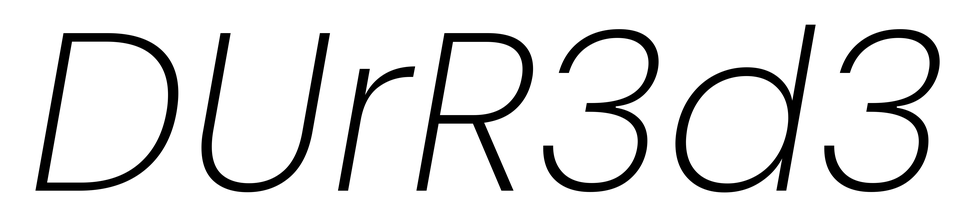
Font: Poppins-ExtraLightItalic